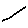
Label: line